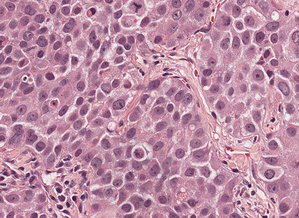
Tumor epithelial tissue: yes
Tumor-associated stroma tissue: yes
Normal tissue: no